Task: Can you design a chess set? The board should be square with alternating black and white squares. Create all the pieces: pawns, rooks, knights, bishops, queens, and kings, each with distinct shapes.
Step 4307:
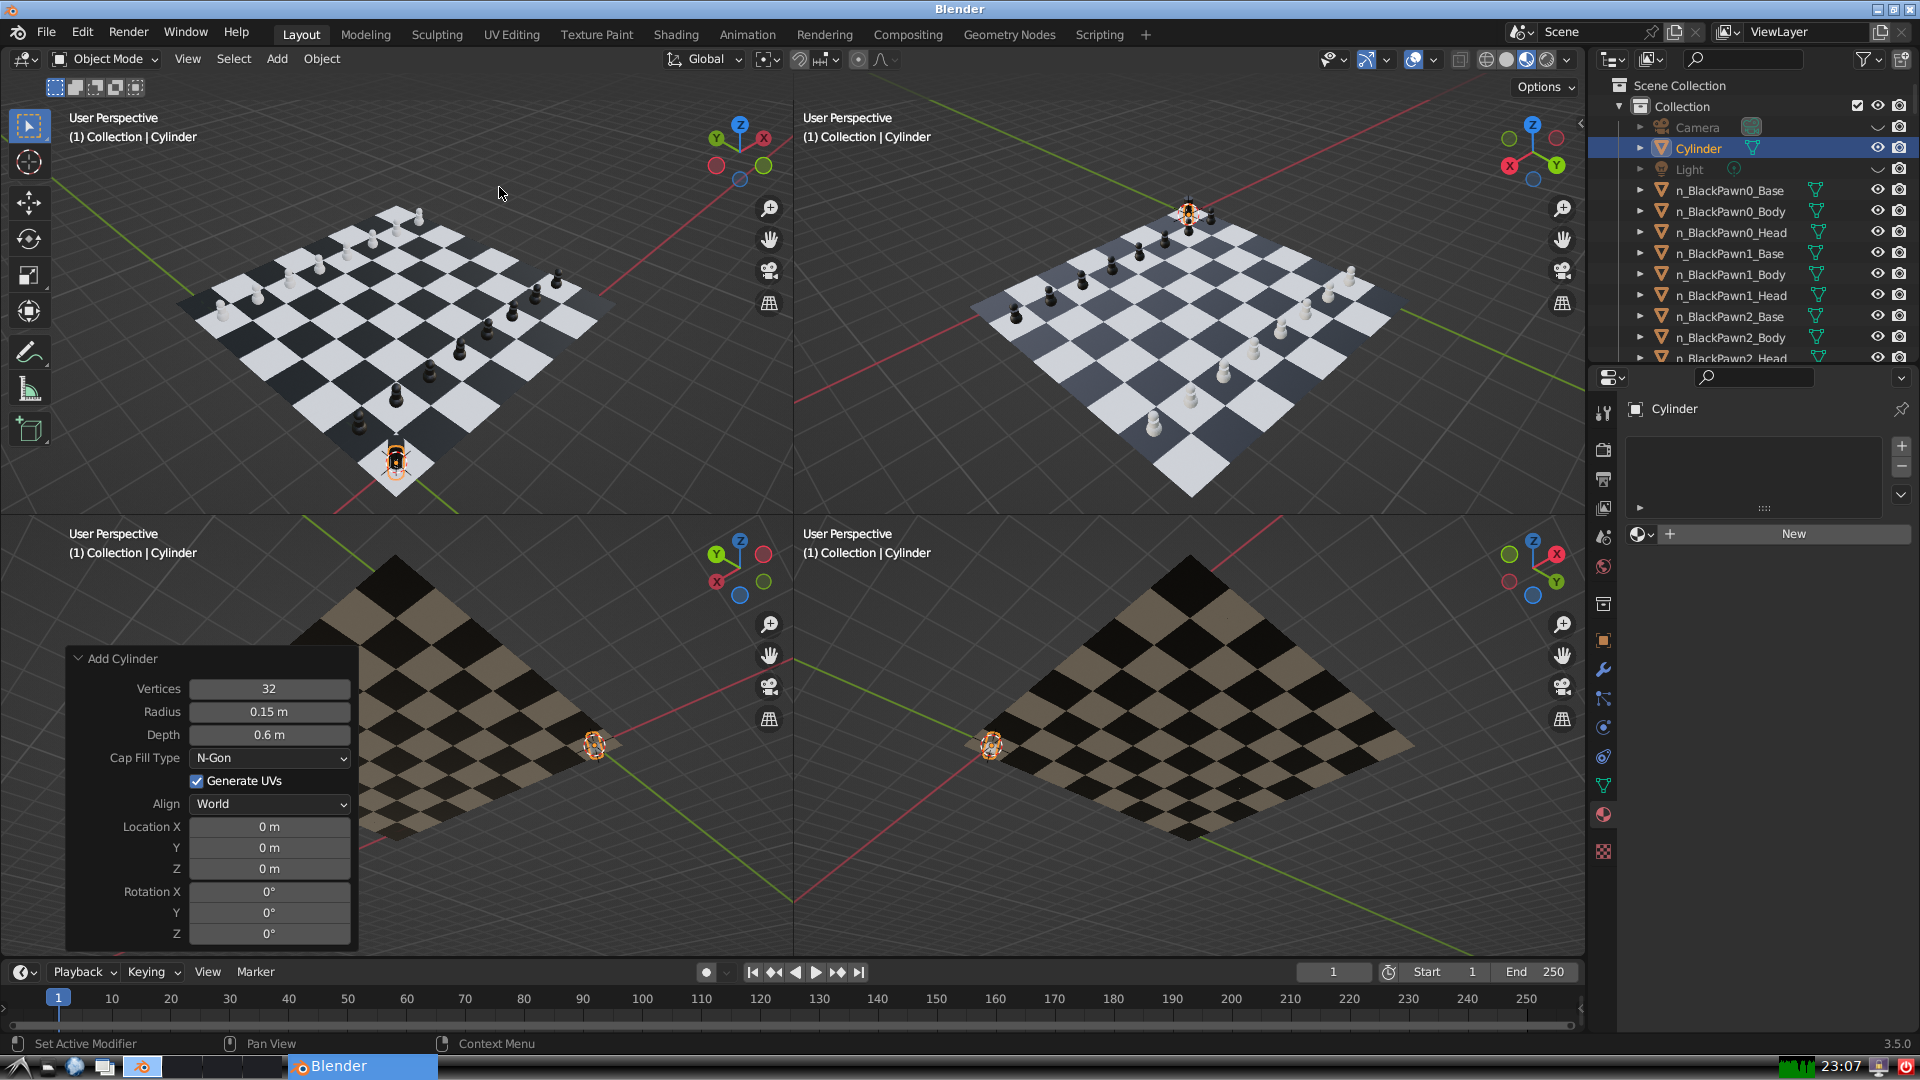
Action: {"mouse_move": [270, 708]}